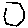
Label: hexagon